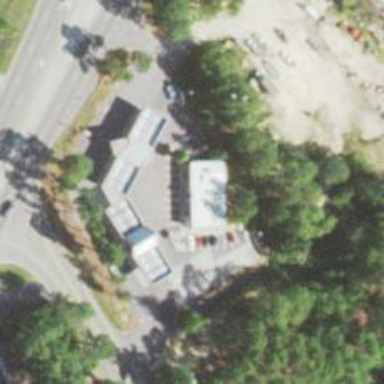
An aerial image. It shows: Convenience shop.